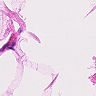
Metastatic tissue present: no